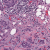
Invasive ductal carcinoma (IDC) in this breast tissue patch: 1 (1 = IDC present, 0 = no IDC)